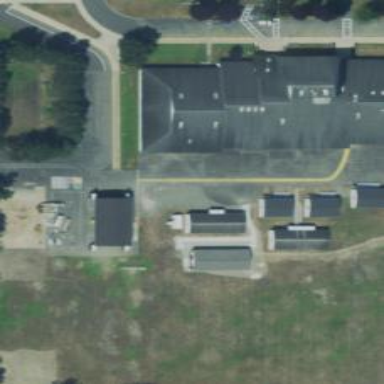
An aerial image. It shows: Schoolyard designated as leisure land.